Question: I am trying to make an .
Currently what i am trying to do is get input from on a and then display all the polls on the next page using for loop. Each polling form can use radio or checkbox depending on the creator. I am facing problem with submitting individual polls. As the form is created using for loop, each form as a submit button with the same name.
Another major problem is that if the creator chooses checkbox for polling (i.e multiple choices allowed), i wish to enter each choice seperately in the database.
Is there a way to solve this using AJAX?

'
'''
$pollqry2 = "SELECT * FROM pollq ";
$PollId= $PTitle= $PDesc= $POption= $POption1= $POption2= $POption3= $POption4= $POption5= $POption6= $POption7= $Target_Aud= $SubGroup= $PollType= $CloseDate= $PNotify= $PComment= $PostAs= array();
$j=0;
$i=0;
$pollres = mysqli_query($con,$pollqry2);
while($poll = mysqli_fetch_assoc($pollres)){
$PollId[$i]= $poll['PollId'];
$PTitle[$i]= $poll['PTitle'];
$PDesc[$i]= $poll['PDesc'];
$POption[$i]= $poll['POption'];
$POption1[$i]= $poll['POption1'];
$POption2[$i]= $poll['POption2'];
$POption3[$i]= $poll['POption3'];
$POption4[$i]= $poll['POption4'];
$POption5[$i]= $poll['POption5'];
$POption6[$i]= $poll['POption6'];
$POption7[$i]= $poll['POption7'];
$Target_Aud[$i]= $poll['Target_Aud'];
$SubGroup[$i]= $poll['SubGroup'];
$PollType[$i]= $poll['PollType'];
$CloseDate[$i]= date('j F Y',strtotime($poll['CloseDate']));
$PNotify[$i]= $poll['PNotify'];
$PComment[$i]= $poll['PComment'];
$PostAs[$i]= $poll['PostAs'];
$i++;
}
?>
<!-- Main content -->
<section class="newsfeed">
<div class="box box-solid box-info">
<table class="disscussio" width="750">
<tr>
<td>
<font size="6"> Polls at [Name of appartment]</font>
<br>&nbsp; &nbsp;&nbsp;
<font size="3">
<a href="#">Active Polls: <span class="badge"> 5</span></a> &nbsp;&nbsp;&nbsp;&nbsp;&nbsp;&nbsp;&nbsp;&nbsp;
<a href="#">All Poll</a>
</font><br>
</td>
</tr>
<table class="news">
<?php
function dateDiff($start, $end)
{
$start_ts = strtotime($start);
$end_ts = strtotime($end);
$diff = $end_ts - $start_ts;
return round($diff / 86400);
}
for($j=0; $j<$i;$j++){
$date1 = date('Y-m-d', strtotime($CloseDate[$j]));
$date2 = date('y-m-d',strtotime("now"));
$date3 = dateDiff($date2, $date1);
if($date3<0){$date4 = "Closed";}
elseif($date3 == 0){$date4 = "Today";}
else{$date4 = $CloseDate[$j];}
?>
<tr>
<td width="748" class="dispad">
<h4><b><?php echo $PTitle[$j]; ?></b></h4>
<pre><?php echo $PDesc[$j]; ?></pre>
<form method="post">
<div class="poll-prog">
<div class="row">
<div class="pull-left col-md-1">
<input class="minimal" type="<?php echo $POption[$j]; ?>" name="Pop<?php if($POption[$j]=='checkbox') echo "1"; ?>" value="<?php echo $POption1[$j]; ?>">
</div>
<div class="col-md-5 progress" style="width:400px; padding:0;background:rgba(148, 215, 250, 0.37)">
<div class="progress-bar progress-bar-success progress-bar-striped" role="progressbar" aria-valuenow="40" aria-valuemin="0" aria-valuemax="100" style="width: 10%">
<span>
<label>
<?php echo $POption1[$j]; ?>
</label>
</span>
</div>
</div>
</div>
<br>
<div class="row">
<div class="pull-left col-md-1">
<input class="minimal" type="<?php echo $POption[$j]; ?>" name="Pop<?php if($POption[$j]=='checkbox') echo "2"; ?>" value="<?php echo $POption2[$j]; ?>">
</div>
<div class="col-md-5 progress" style="width:400px; padding:0;background:rgba(148, 215, 250, 0.37)">
<div class="progress-bar progress-bar-info progress-bar-striped" role="progressbar" aria-valuenow="40" aria-valuemin="0" aria-valuemax="100" style="width: 80%">
<span>
<label>
<?php echo $POption2[$j]; ?>
</label>
</span>
</div>
</div>
</div>
<br>
<?php if(!empty($POption3[$j])){ ?>
<div class="row">
<div class="pull-left col-md-1">
<input class="minimal" type="<?php echo $POption[$j]; ?>" name="Pop<?php if($POption[$j]=='checkbox') echo "3"; ?>" value="<?php echo $POption3[$j]; ?>">
</div>
<div class="col-md-5 progress" style="width:400px; padding:0;background:rgba(148, 215, 250, 0.37)">
<div class="progress-bar progress-bar-warning progress-bar-striped" role="progressbar" aria-valuenow="40" aria-valuemin="0" aria-valuemax="100" style="width: 20%">
<span>
<label>
<?php echo $POption3[$j]; ?>
</label>
</span>
</div>
</div>
</div>
<br>
<?php } ?>
<?php if(!empty($POption4[$j])){ ?>
<div class="row">
<div class="pull-left col-md-1">
<input class="minimal" type="<?php echo $POption[$j]; ?>" name="Pop<?php if($POption[$j]=='checkbox') echo "4"; ?>" value="<?php echo $POption1[$j]; ?>">
</div>
<div class="col-md-5 progress" style="width:400px; padding:0;background:rgba(148, 215, 250, 0.37)">
<div class="progress-bar progress-bar-danger progress-bar-striped" role="progressbar" aria-valuenow="40" aria-valuemin="0" aria-valuemax="100" style="width: 50%">
<span>
<label>
<?php echo $POption4[$j]; ?>
</label>
</span>
</div>
</div>
</div>
<br>
<?php } ?>
<?php if(!empty($POption5[$j])){ ?>
<div class="row">
<div class="pull-left col-md-1">
<input class="minimal" type="<?php echo $POption[$j]; ?>" name="Pop<?php if($POption[$j]=='checkbox') echo "5"; ?>" value="<?php echo $POption5[$j]; ?>">
</div>
<div class="col-md-5 progress" style="width:400px; padding:0;background:rgba(148, 215, 250, 0.37)">
<div class="progress-bar progress-bar-primary progress-bar-striped" role="progressbar" aria-valuenow="40" aria-valuemin="0" aria-valuemax="100" style="width: 60%">
<span>
<label>
<?php echo $POption5[$j]; ?>
</label>
</span>
</div>
</div>
</div>
<br>
<?php } ?>
<?php if(!empty($POption6[$j])){ ?>
<div class="row">
<div class="pull-left col-md-1">
<input class="minimal" type="<?php echo $POption[$j]; ?>" name="Pop<?php if($POption[$j]=='checkbox') echo "6"; ?>" value="<?php echo $POption6[$j]; ?>">
</div>
<div class="col-md-5 progress" style="width:400px; padding:0;background:rgba(148, 215, 250, 0.37)">
<div class="progress-bar bg-orange progress-bar-striped" role="progressbar" aria-valuenow="40" aria-valuemin="0" aria-valuemax="100" style="width: 40%">
<span>
<label>
<?php echo $POption6[$j]; ?>
</label>
</span>
</div>
</div>
</div>
<br>
<?php } ?>
<?php if(!empty($POption7[$j])){ ?>
<div class="row">
<div class="pull-left col-md-1">
<input class="minimal" type="<?php echo $POption[$j]; ?>" name="Pop<?php if($POption[$j]=='checkbox') echo "7"; ?>" value="<?php echo $POption7[$j]; ?>">
</div>
<div class="col-md-5 progress" style="width:400px; padding:0;background:rgba(148, 215, 250, 0.37)">
<div class="progress-bar bg-purple progress-bar-striped" role="progressbar" aria-valuenow="40" aria-valuemin="0" aria-valuemax="100" style="width: 30%">
<span>
<label>
<?php echo $POption7[$j]; ?>
</label>
</span>
</div>
</div>
</div>
<br>
<?php } ?>
</div>
<div class="poll-btn"><center>
<input type="submit" class="btn btn-success btn-flat" name="PAsubmit<?php echo $j ?>" value="Vote" ></center>
</div>
</form>
<br>
By 'sender Name' &nbsp;&nbsp;&nbsp; <br>
<font>Closing Date : <b><?php echo $date4; ?></b></font>
<p style="float:right">
VOTES <span class="badge">5</span>
&nbsp; &nbsp; &#124;&nbsp; &nbsp;
COMMENTS <span class="badge">5</span>
&nbsp; &nbsp;&nbsp; &nbsp;&nbsp; &nbsp;
<a href="">
<img src="plugins/delete.png" height="15" widht="15" align="right">
</a>
</p>
<br>
<font>Open to <?php echo $Target_Aud[$j] ?></font>
</td>
</tr>
<?php
}
?>
</table>
</table>
</div>
</section><!-- /.content -->
</div><!-- /.content-wrapper -->
'''
'
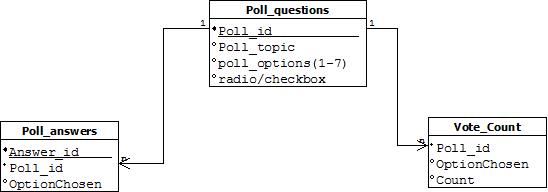
Answer: Here's what I have done -
'''
function getVote(clicked_id) {
var val = [];
var userp=<?php echo $_SESSION['newdata'] ;?>;
var div_id = 'poll'+clicked_id;
$('#'+div_id+' input:checked').each(function(i){
val[i] = $(this).val();
});
if(typeof val != "undefined" && val != null && val.length > 0){
//ajax code to submit form
}else{
alert("Please Select Choice First");
}
}
'''
I used an onClick function on the submit button to get its id using it to get the corresponding div's id. After which I found the number of checked inputs within that div, taking their values in an array and passing it to Php for submission using ajax.